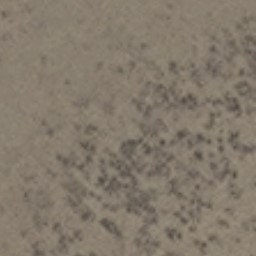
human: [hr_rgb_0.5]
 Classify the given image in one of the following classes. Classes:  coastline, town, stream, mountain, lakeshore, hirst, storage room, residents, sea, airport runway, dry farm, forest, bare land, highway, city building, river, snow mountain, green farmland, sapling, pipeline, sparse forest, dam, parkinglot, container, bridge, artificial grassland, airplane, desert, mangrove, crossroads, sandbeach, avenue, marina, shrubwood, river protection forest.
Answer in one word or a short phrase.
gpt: bare land